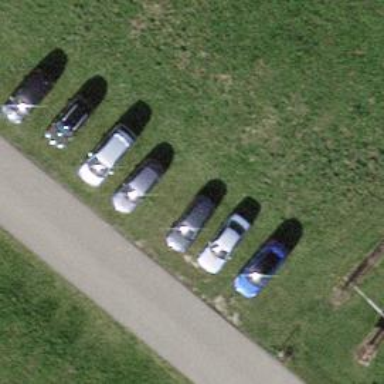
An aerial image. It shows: Parking area with surface.